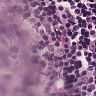
Metastatic tissue present: yes